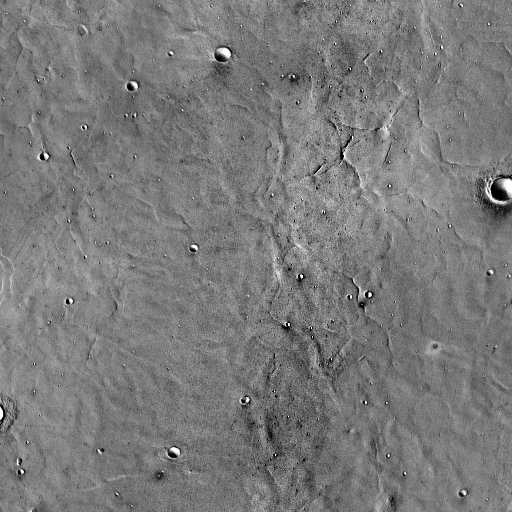
Crater classes present: Background, Other